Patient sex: F
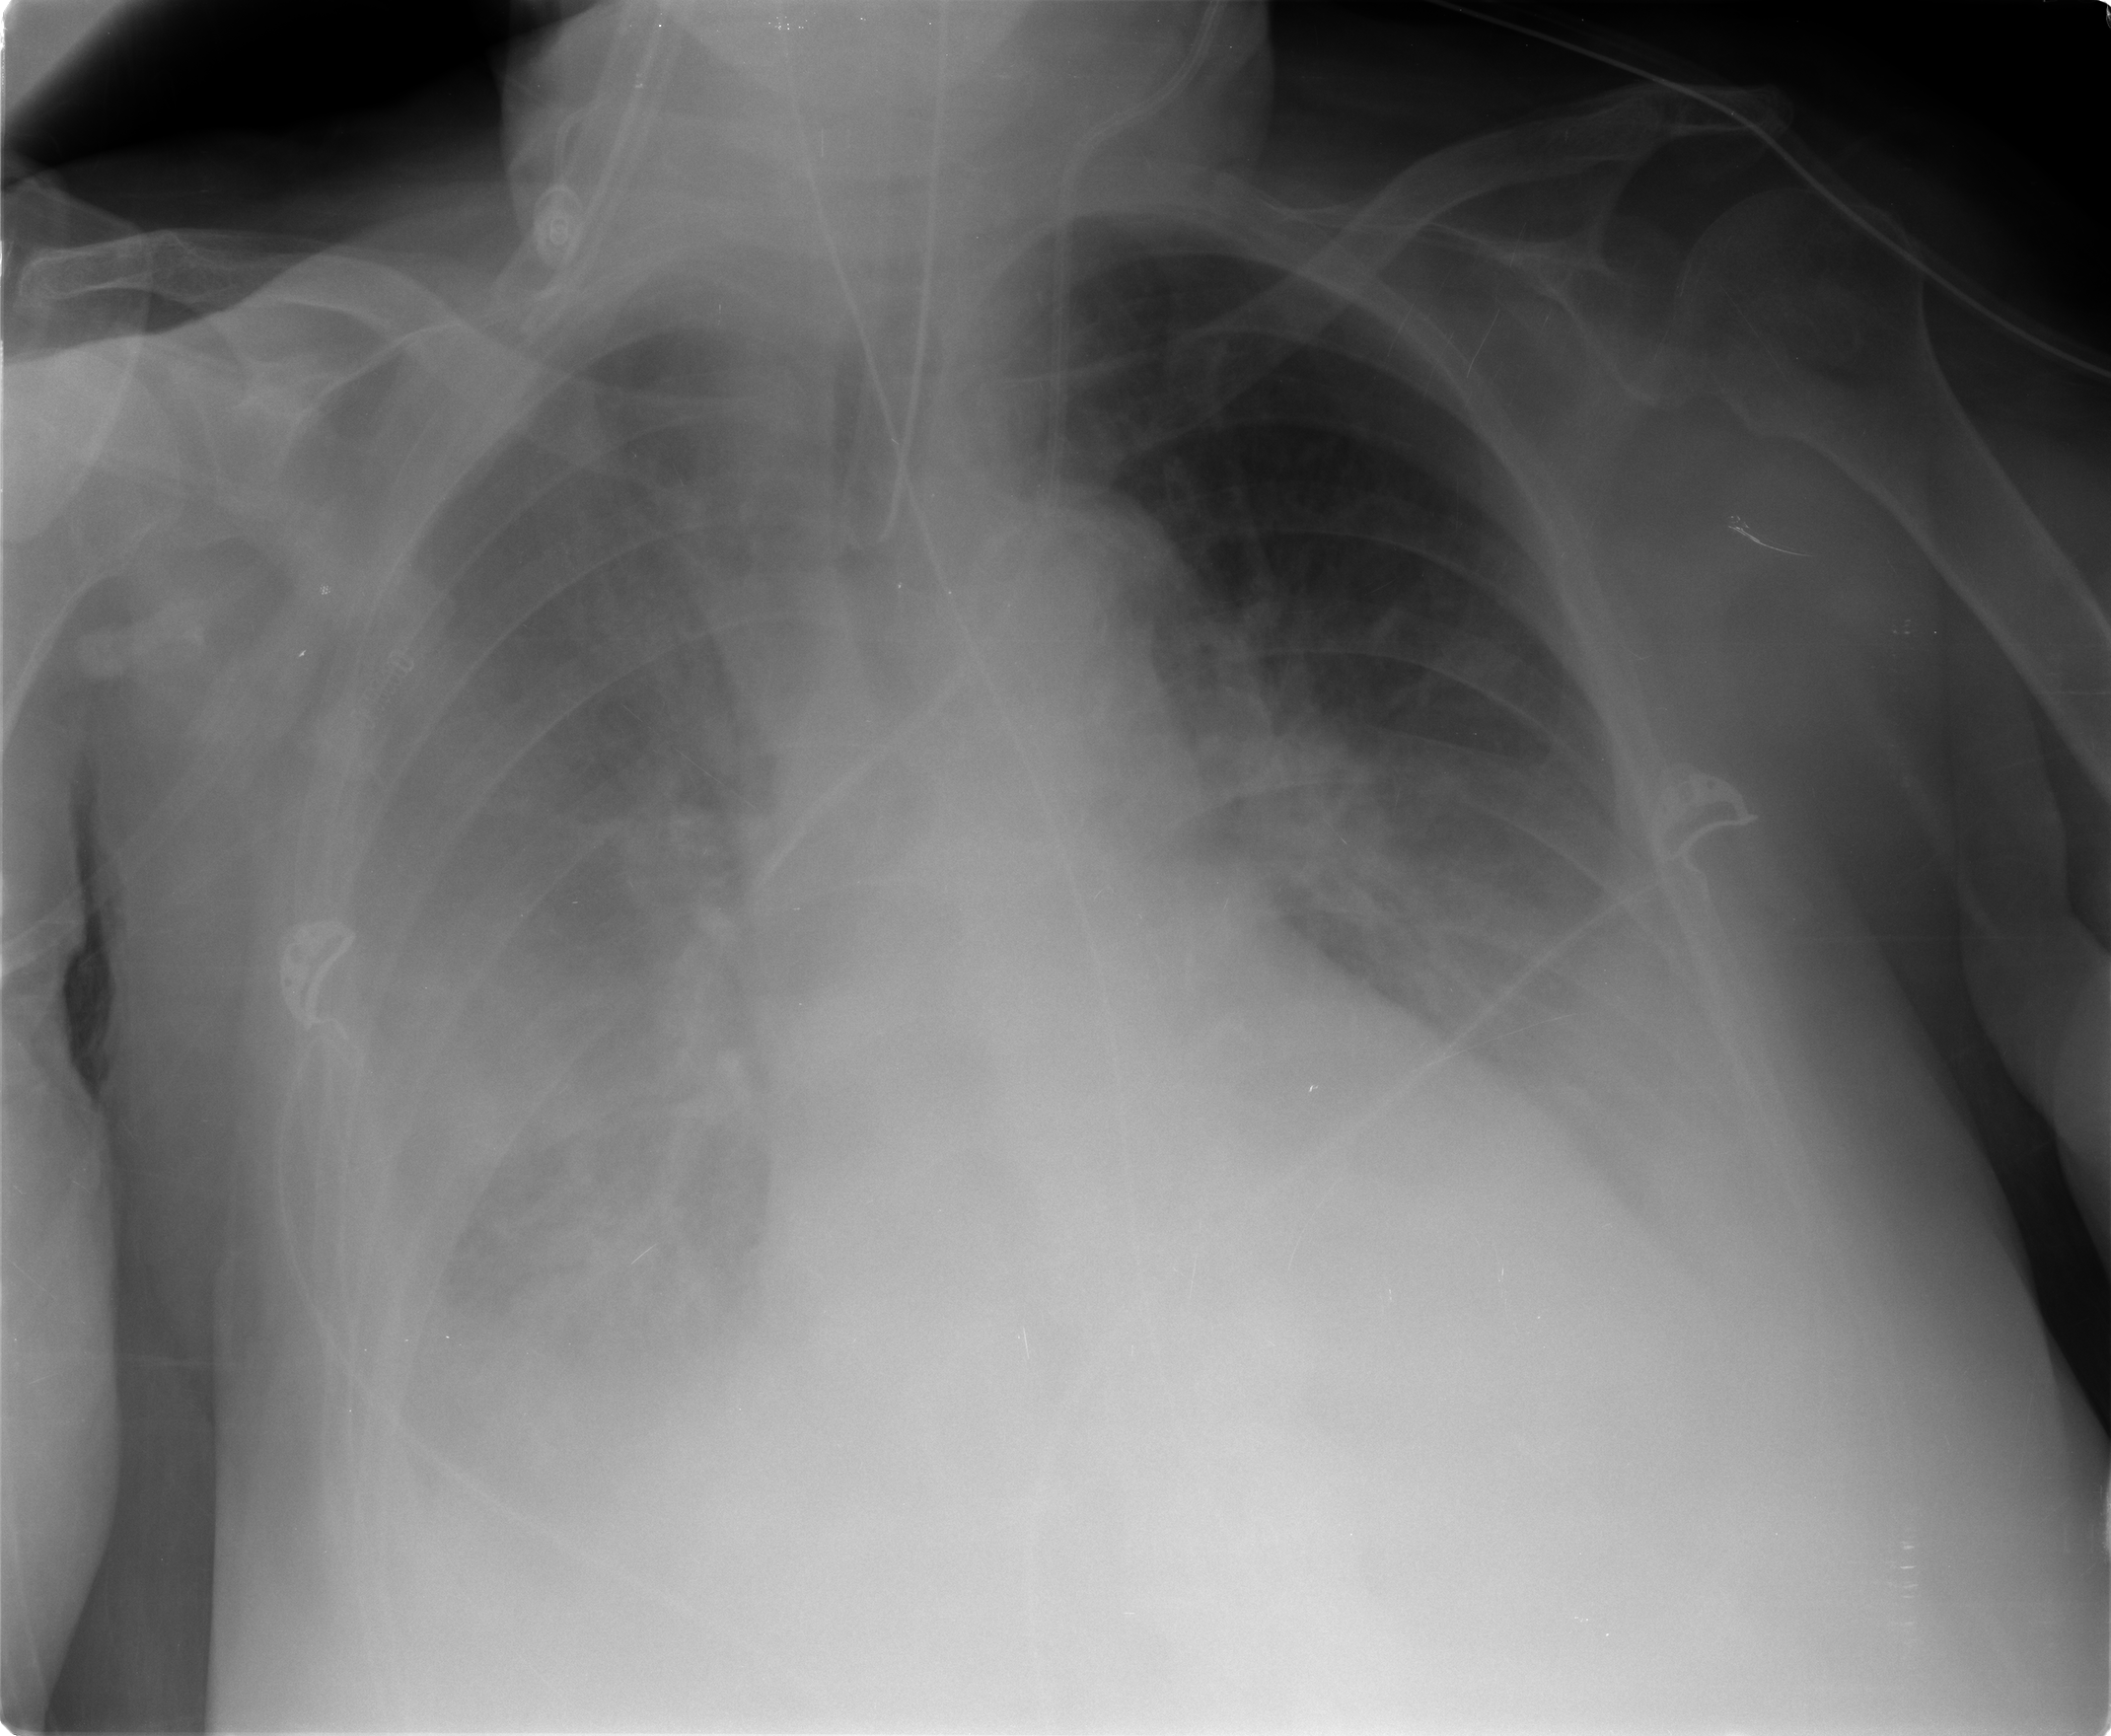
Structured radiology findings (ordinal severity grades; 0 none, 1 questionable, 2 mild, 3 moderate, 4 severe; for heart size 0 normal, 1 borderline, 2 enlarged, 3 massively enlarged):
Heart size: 2
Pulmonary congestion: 2
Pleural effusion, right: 3
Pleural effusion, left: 3
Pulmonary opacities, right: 3
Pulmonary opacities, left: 0
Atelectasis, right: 3
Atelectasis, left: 3